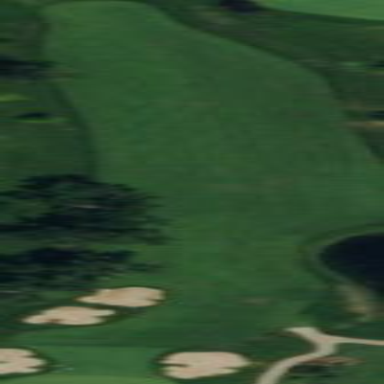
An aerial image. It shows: Well-manicured mown grass area used as golf fairway.